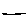
Label: line